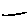
Label: line